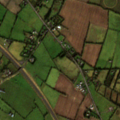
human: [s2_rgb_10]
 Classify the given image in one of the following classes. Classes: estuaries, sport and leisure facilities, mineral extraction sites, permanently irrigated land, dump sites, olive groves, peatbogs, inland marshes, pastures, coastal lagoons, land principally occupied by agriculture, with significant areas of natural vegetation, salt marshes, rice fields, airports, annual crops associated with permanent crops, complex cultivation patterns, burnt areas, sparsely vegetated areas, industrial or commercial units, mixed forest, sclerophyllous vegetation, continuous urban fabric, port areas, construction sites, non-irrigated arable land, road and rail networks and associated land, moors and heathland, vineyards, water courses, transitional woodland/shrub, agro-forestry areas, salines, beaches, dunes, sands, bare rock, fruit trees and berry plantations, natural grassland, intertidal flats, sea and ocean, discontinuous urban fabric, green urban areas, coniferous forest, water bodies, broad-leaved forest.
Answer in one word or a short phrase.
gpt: non-irrigated arable land, pastures